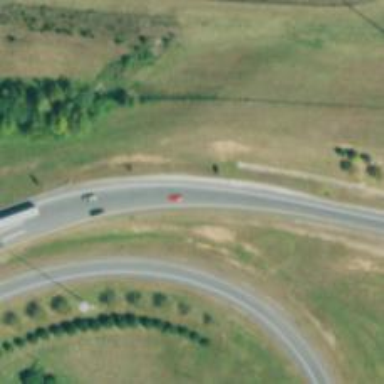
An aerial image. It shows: Asphalt motorway link.